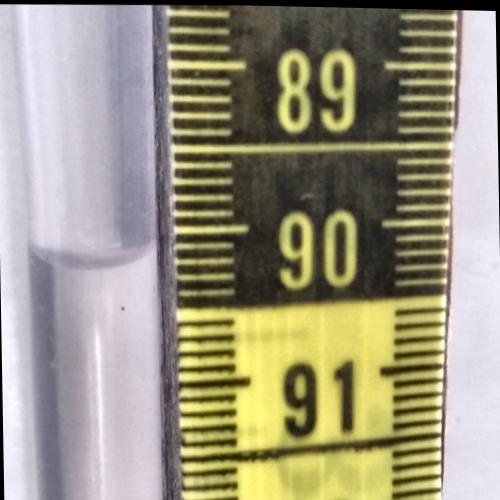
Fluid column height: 90.2 cm